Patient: sex M, age 64
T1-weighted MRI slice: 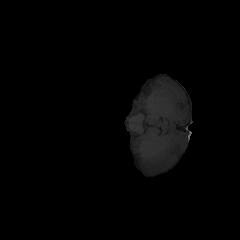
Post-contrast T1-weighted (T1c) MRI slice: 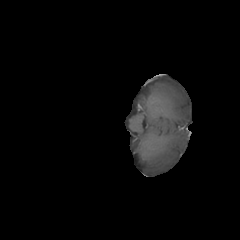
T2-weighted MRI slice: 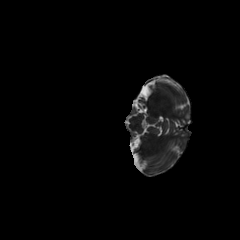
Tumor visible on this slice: no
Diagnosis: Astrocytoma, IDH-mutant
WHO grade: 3